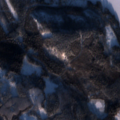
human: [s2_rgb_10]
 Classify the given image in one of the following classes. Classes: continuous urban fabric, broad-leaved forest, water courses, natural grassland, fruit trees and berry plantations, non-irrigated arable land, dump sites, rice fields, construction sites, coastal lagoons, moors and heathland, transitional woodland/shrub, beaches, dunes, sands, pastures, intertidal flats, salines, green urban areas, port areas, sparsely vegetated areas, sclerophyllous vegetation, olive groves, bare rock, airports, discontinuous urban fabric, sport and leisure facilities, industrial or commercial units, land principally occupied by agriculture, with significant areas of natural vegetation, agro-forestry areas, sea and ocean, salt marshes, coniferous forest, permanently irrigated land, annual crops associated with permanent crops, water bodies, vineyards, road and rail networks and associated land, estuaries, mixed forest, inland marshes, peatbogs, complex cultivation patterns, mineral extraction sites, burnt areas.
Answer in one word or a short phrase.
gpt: broad-leaved forest, mixed forest, water bodies